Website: walmart
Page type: newsletter-management
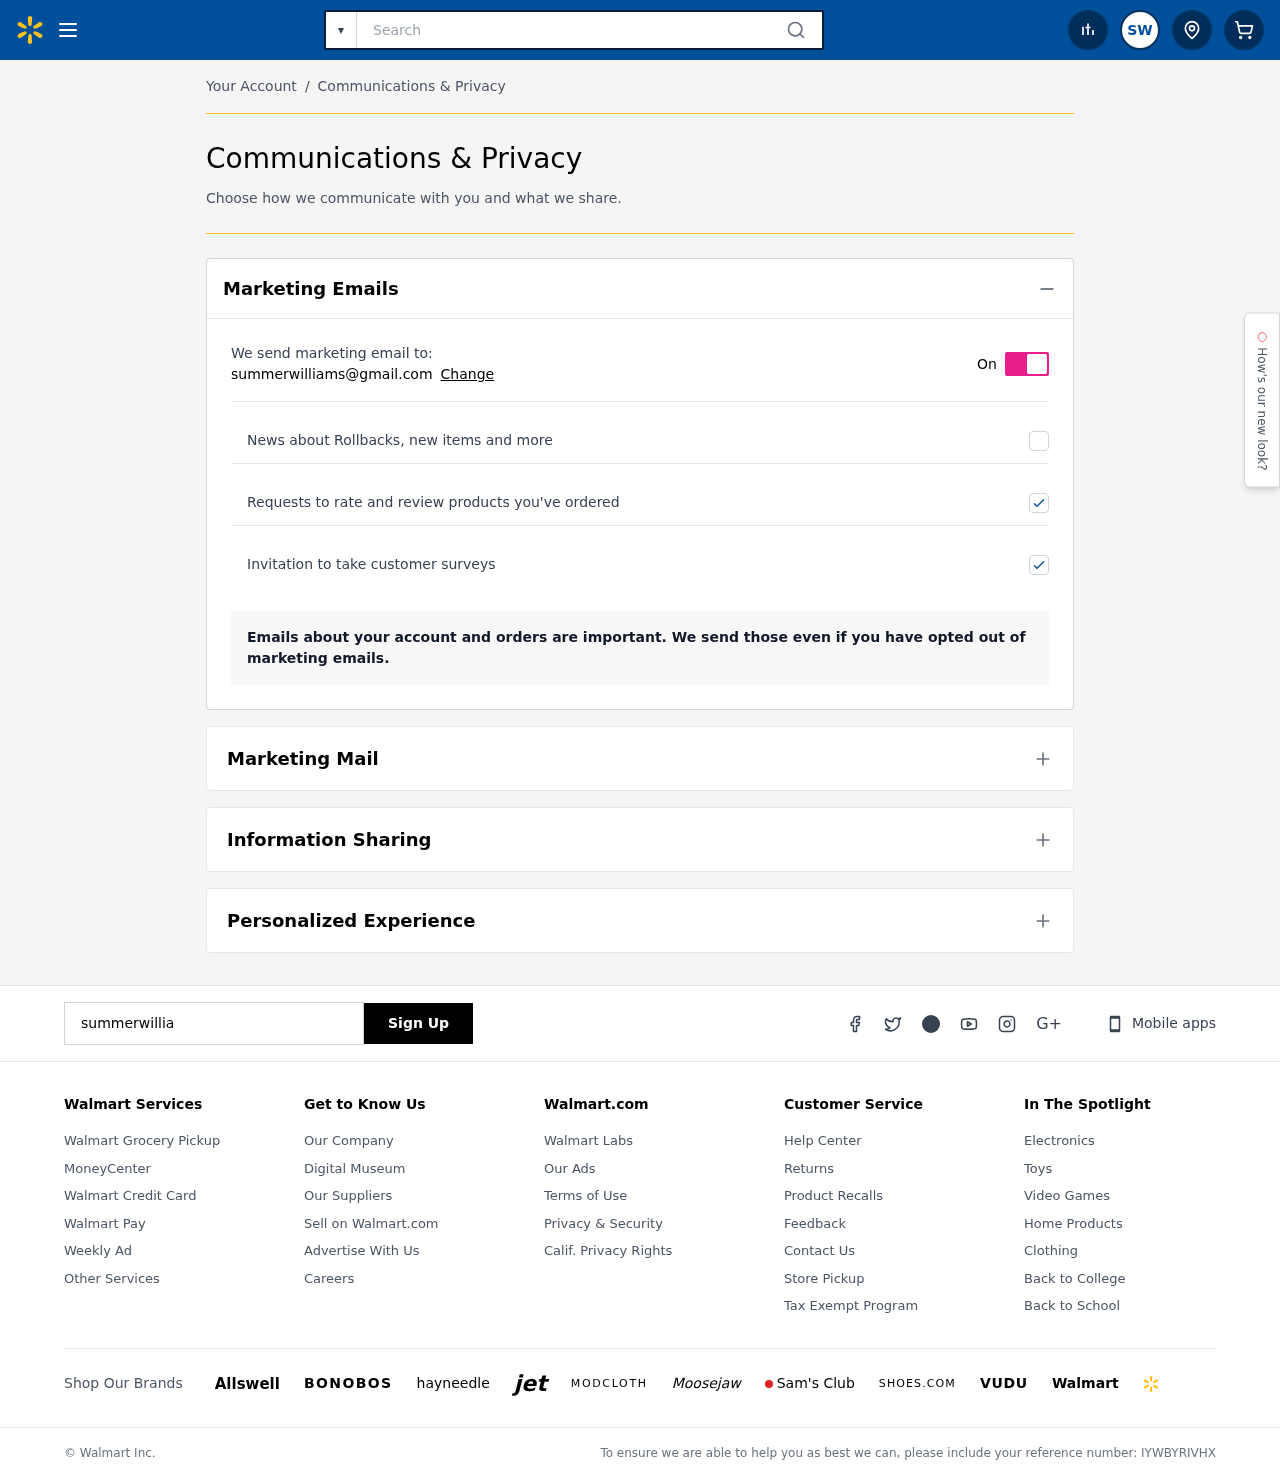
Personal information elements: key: PII_EMAIL
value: summerwilliams@gmail.com
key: PII_INITIALS
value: SW
Search elements: key: HEADER_SEARCH
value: Search